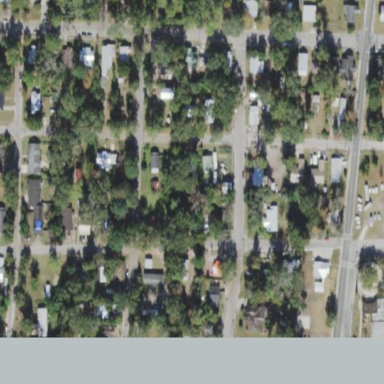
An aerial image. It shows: Residential area consisting of single-family homes.